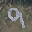
Label: 9